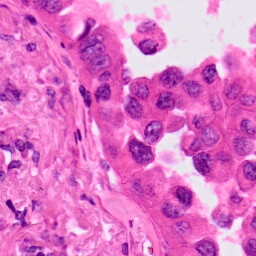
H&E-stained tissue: Lung